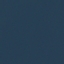
Label: SeaLake